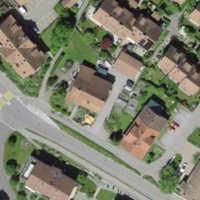
EUNIS habitat code: 55
Species observed at this site:
Geranium sanguineum